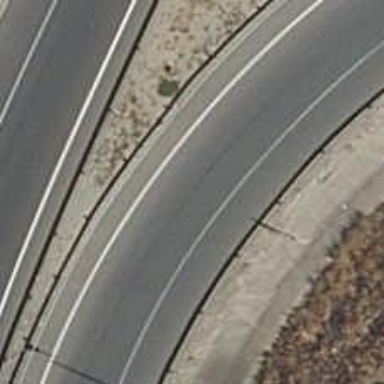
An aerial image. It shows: Asphalt motorway link.